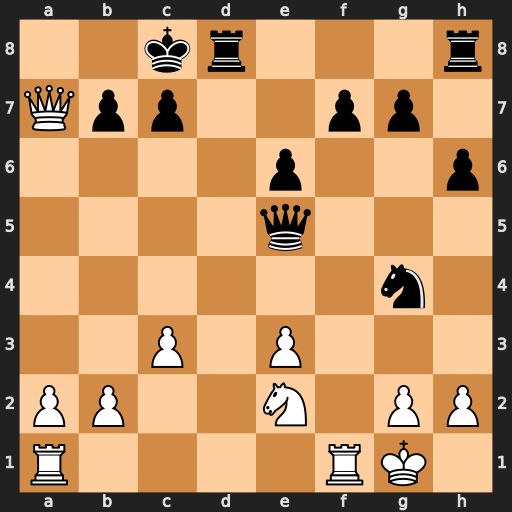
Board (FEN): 2kr3r/Qpp2pp1/4p2p/4q3/6n1/2P1P3/PP2N1PP/R4RK1
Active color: w
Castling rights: -
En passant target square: -
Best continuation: Qa8+ Kd7 Qa4+